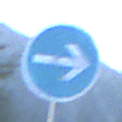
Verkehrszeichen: VorgeschriebeneFahrtrichtungHierRechts
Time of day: SunriseSunset
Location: Outdoor (RoadRail)
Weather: Clear
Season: NotSpecified
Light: Natural